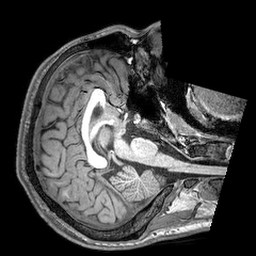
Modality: T1w
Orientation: axial
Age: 19
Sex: male
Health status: healthy
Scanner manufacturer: philips
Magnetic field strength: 3 T